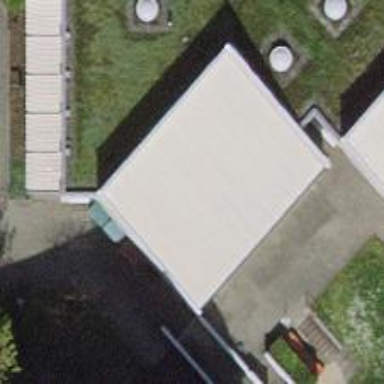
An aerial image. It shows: Kindergarten.